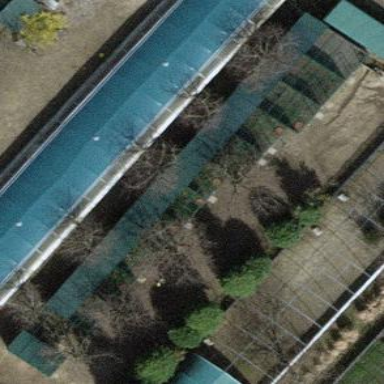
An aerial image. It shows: Greenhouse.